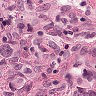
Metastatic tissue present: yes